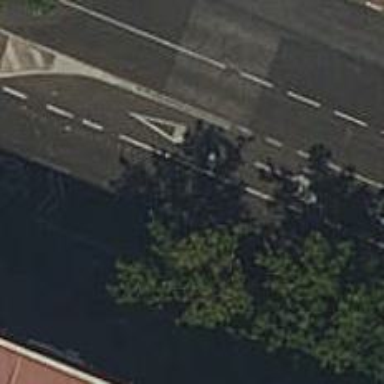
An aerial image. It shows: Road with "give way" sign.